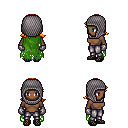
a pixel art fantasy rpg character, female body template, human, dark skin, green tattered cape, metal pants, light blonde loose hair, chain hood, metal gloves, ghillies, four views (front, back, left, right), 2x2 character sprite sheet, small pixel art, hard edges, no anti-aliasing